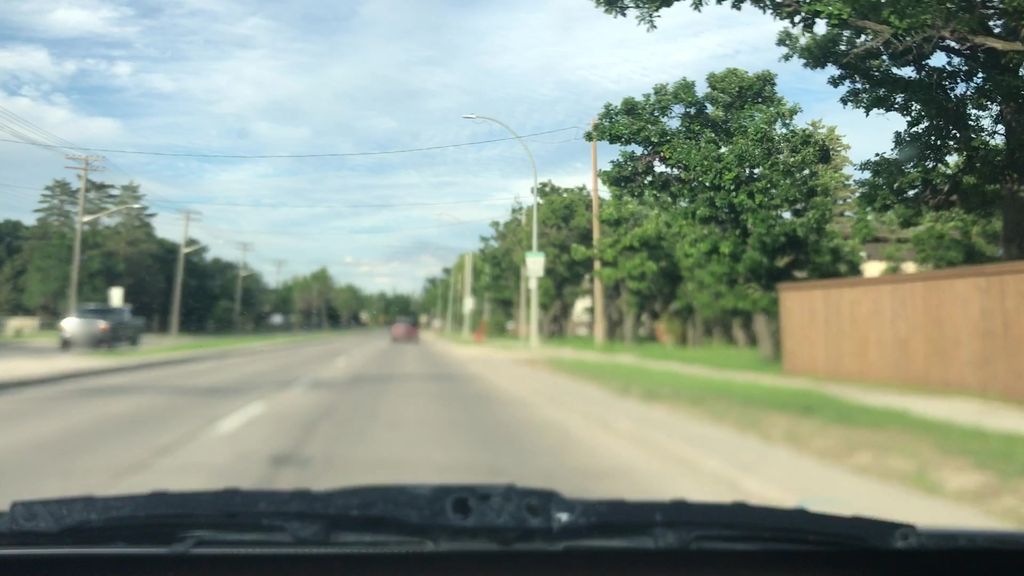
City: winnipeg